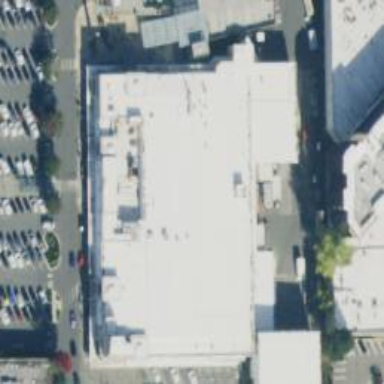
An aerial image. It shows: Supermarket.